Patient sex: F
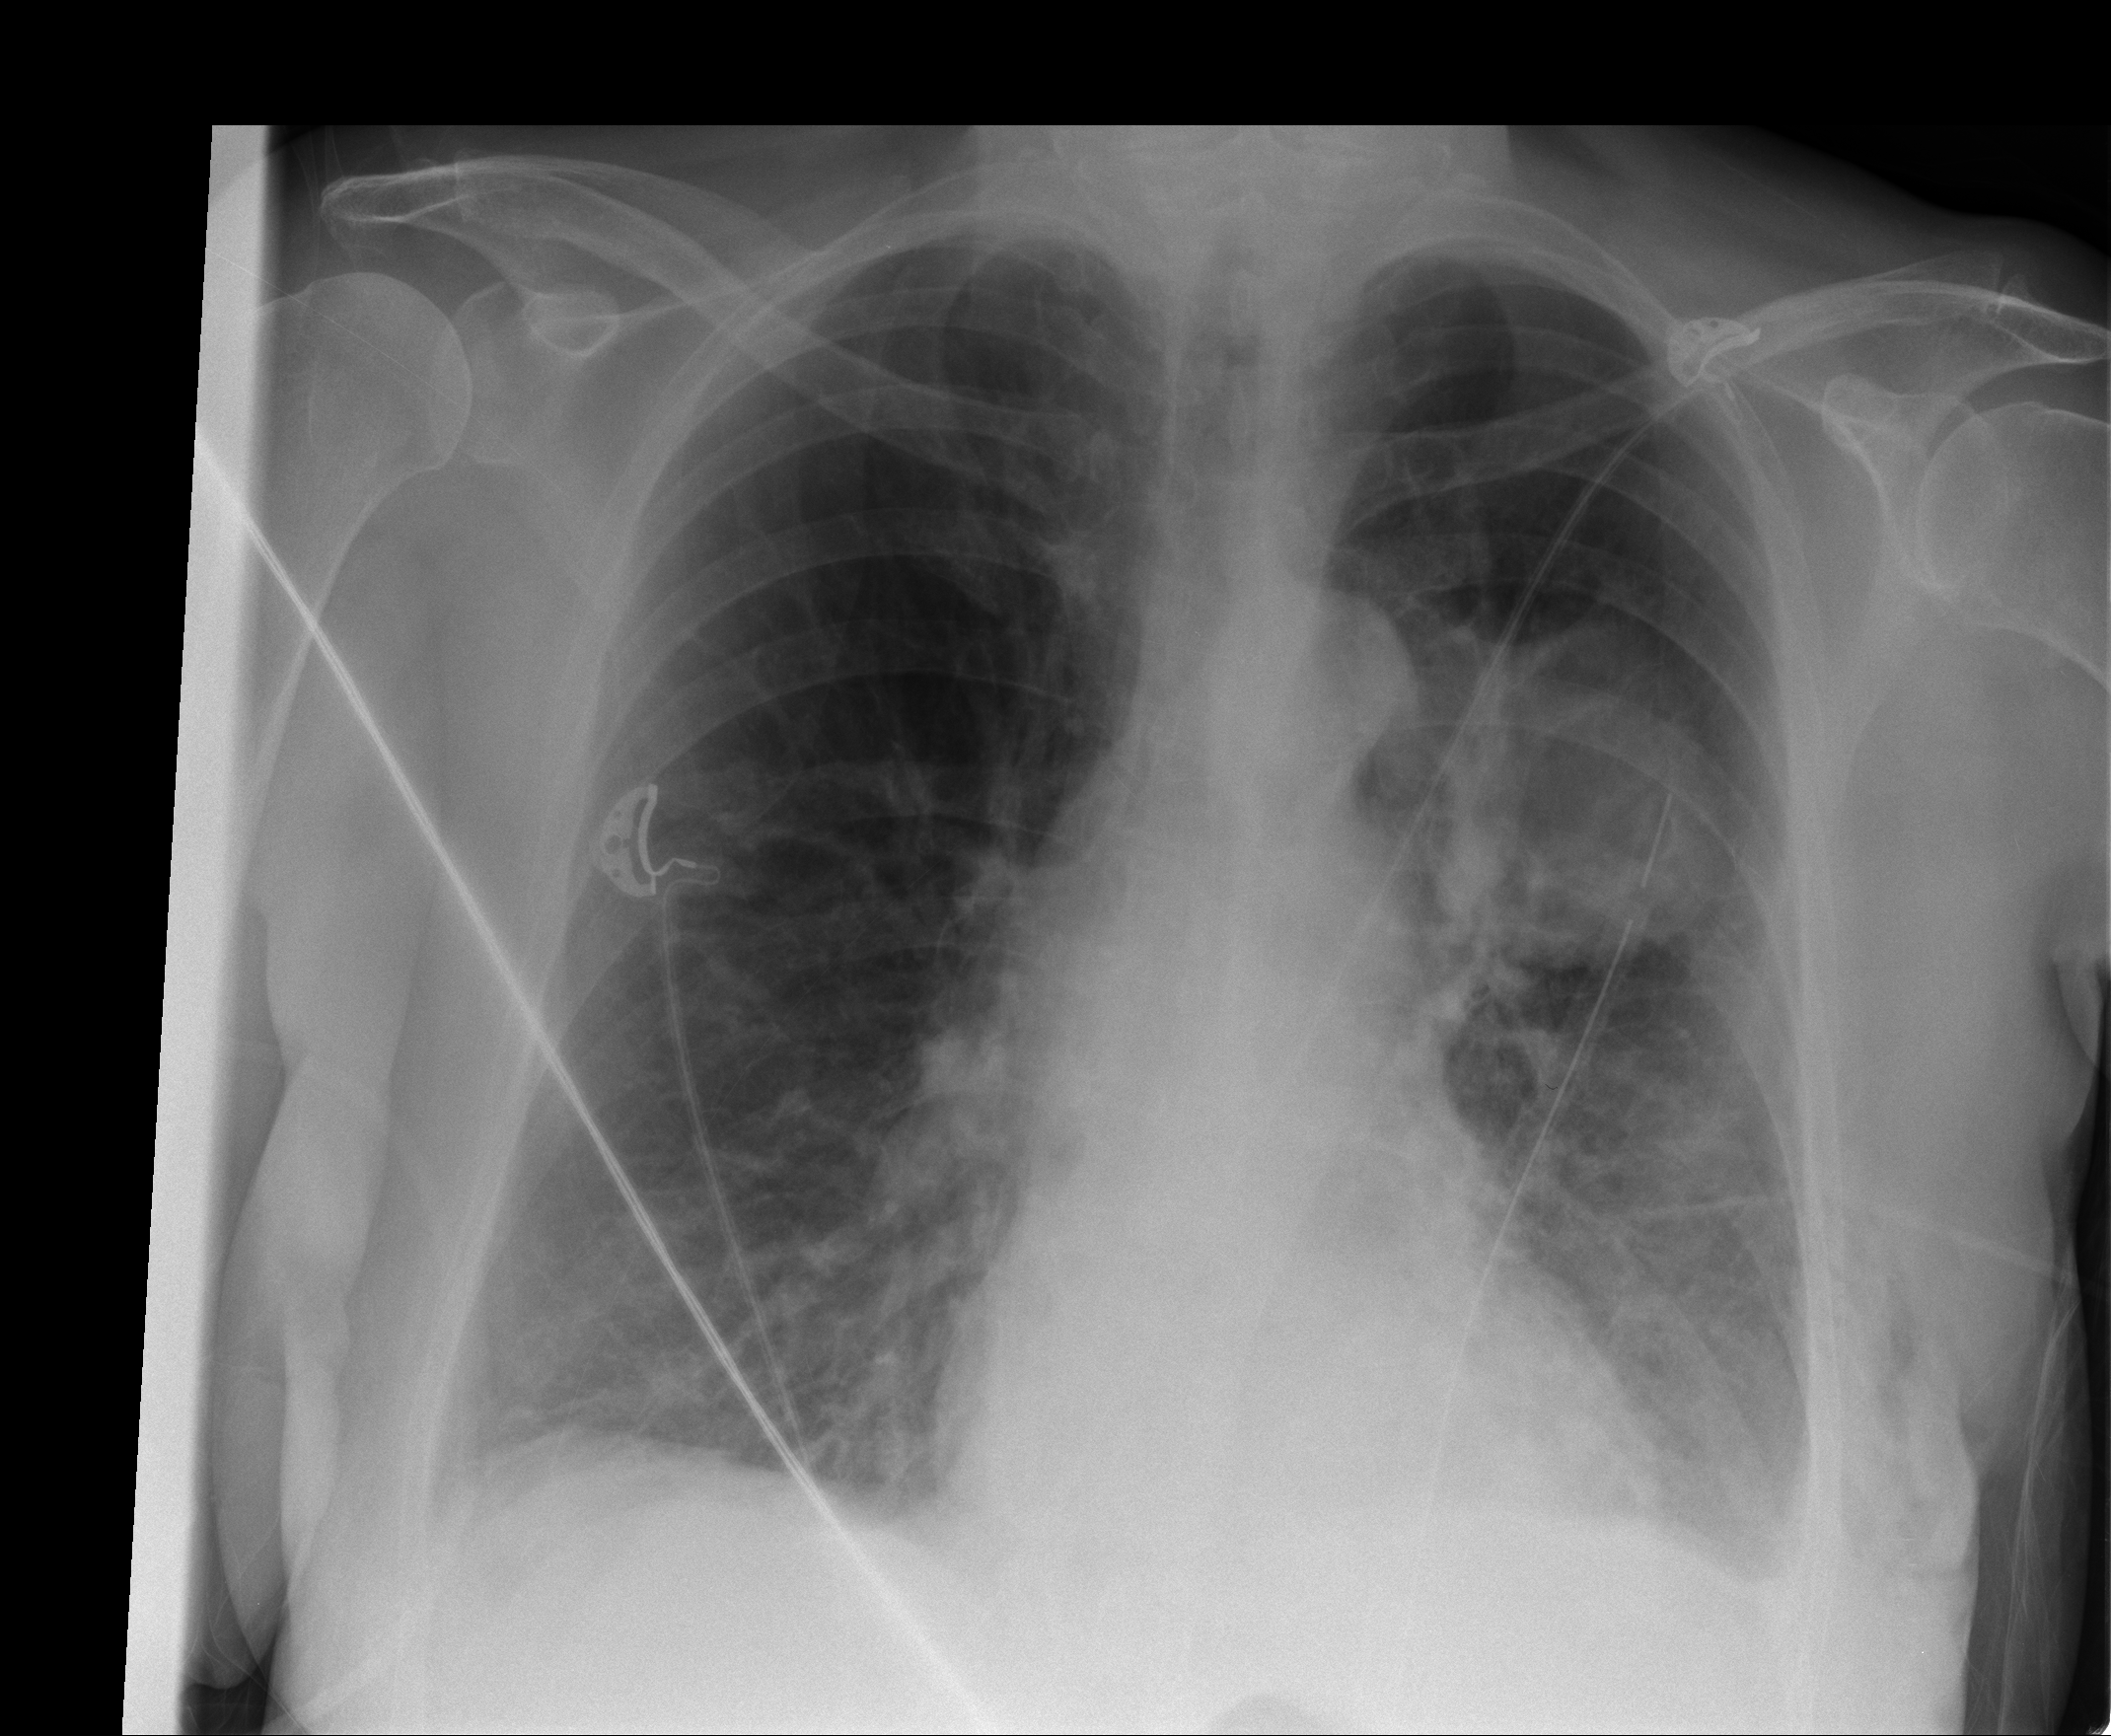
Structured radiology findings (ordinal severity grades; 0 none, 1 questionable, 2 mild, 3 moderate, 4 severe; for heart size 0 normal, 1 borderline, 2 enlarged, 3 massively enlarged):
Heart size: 0
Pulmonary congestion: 0
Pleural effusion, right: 2
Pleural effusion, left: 2
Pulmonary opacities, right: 0
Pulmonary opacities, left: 2
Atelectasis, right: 2
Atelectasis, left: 2